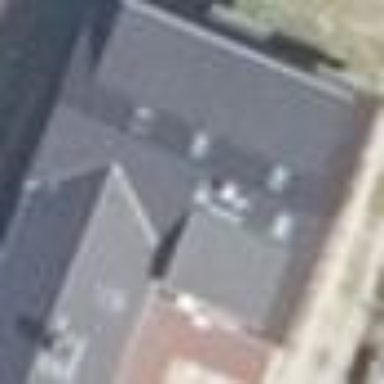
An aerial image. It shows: Terrace building.